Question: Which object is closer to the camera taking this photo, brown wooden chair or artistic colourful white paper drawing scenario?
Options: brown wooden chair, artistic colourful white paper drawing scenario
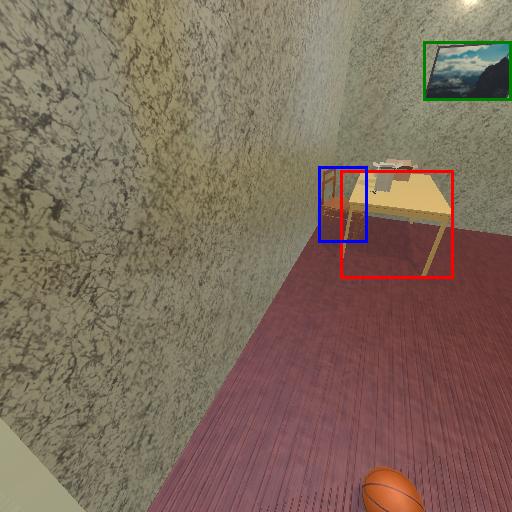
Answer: brown wooden chair